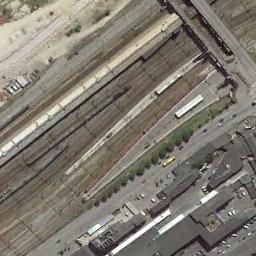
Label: railway